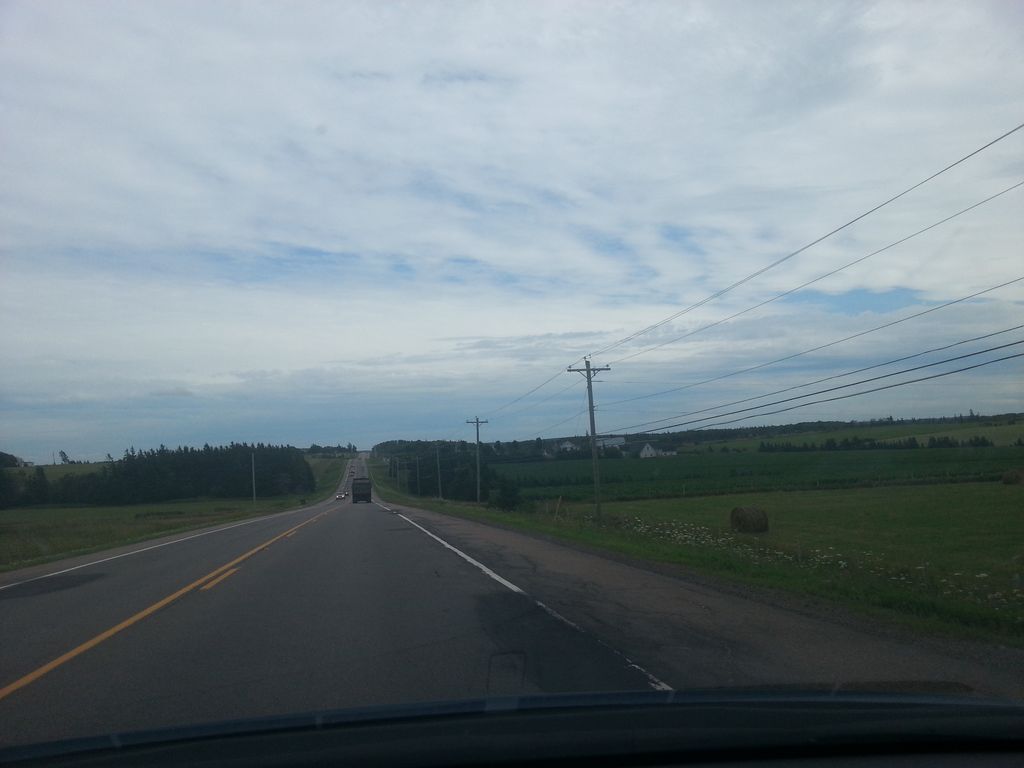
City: charlottetown